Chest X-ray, PA view. Patient: 61 years old, sex M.
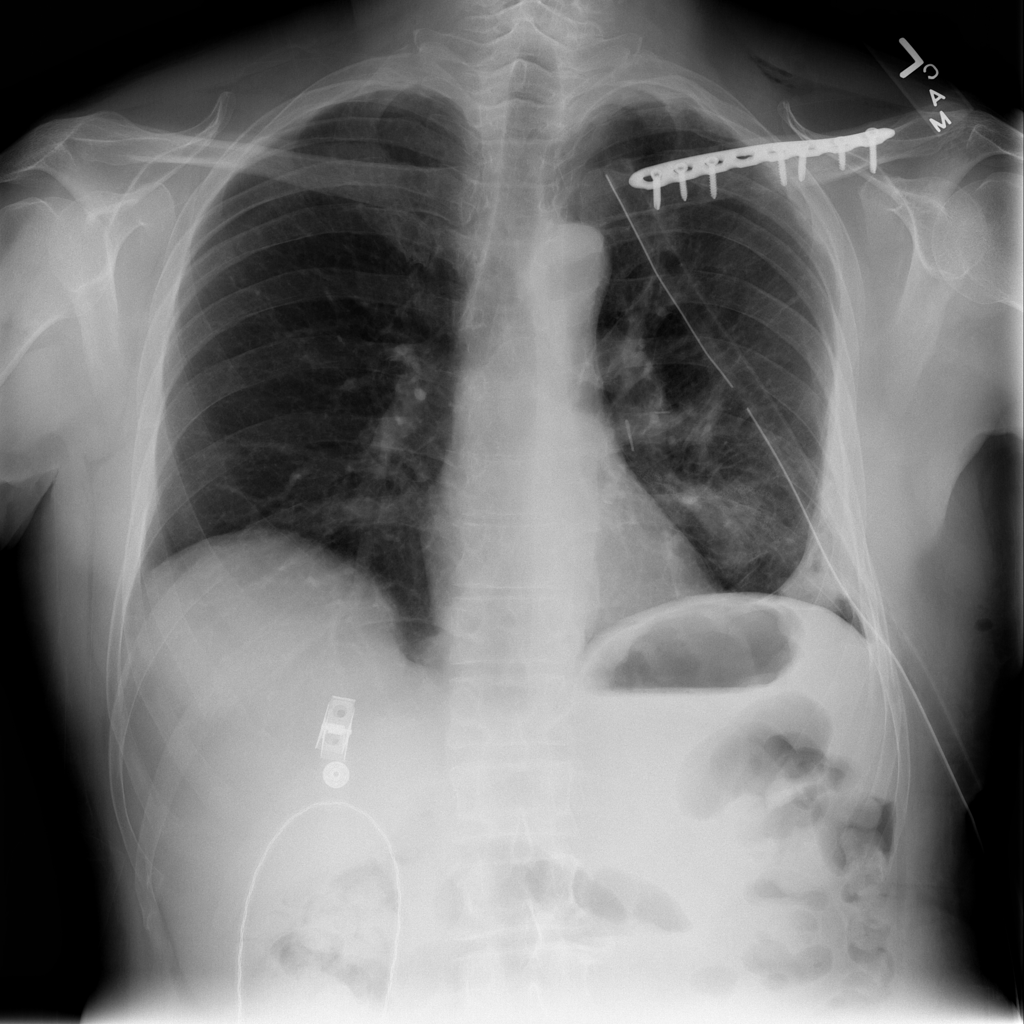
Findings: Effusion, Emphysema